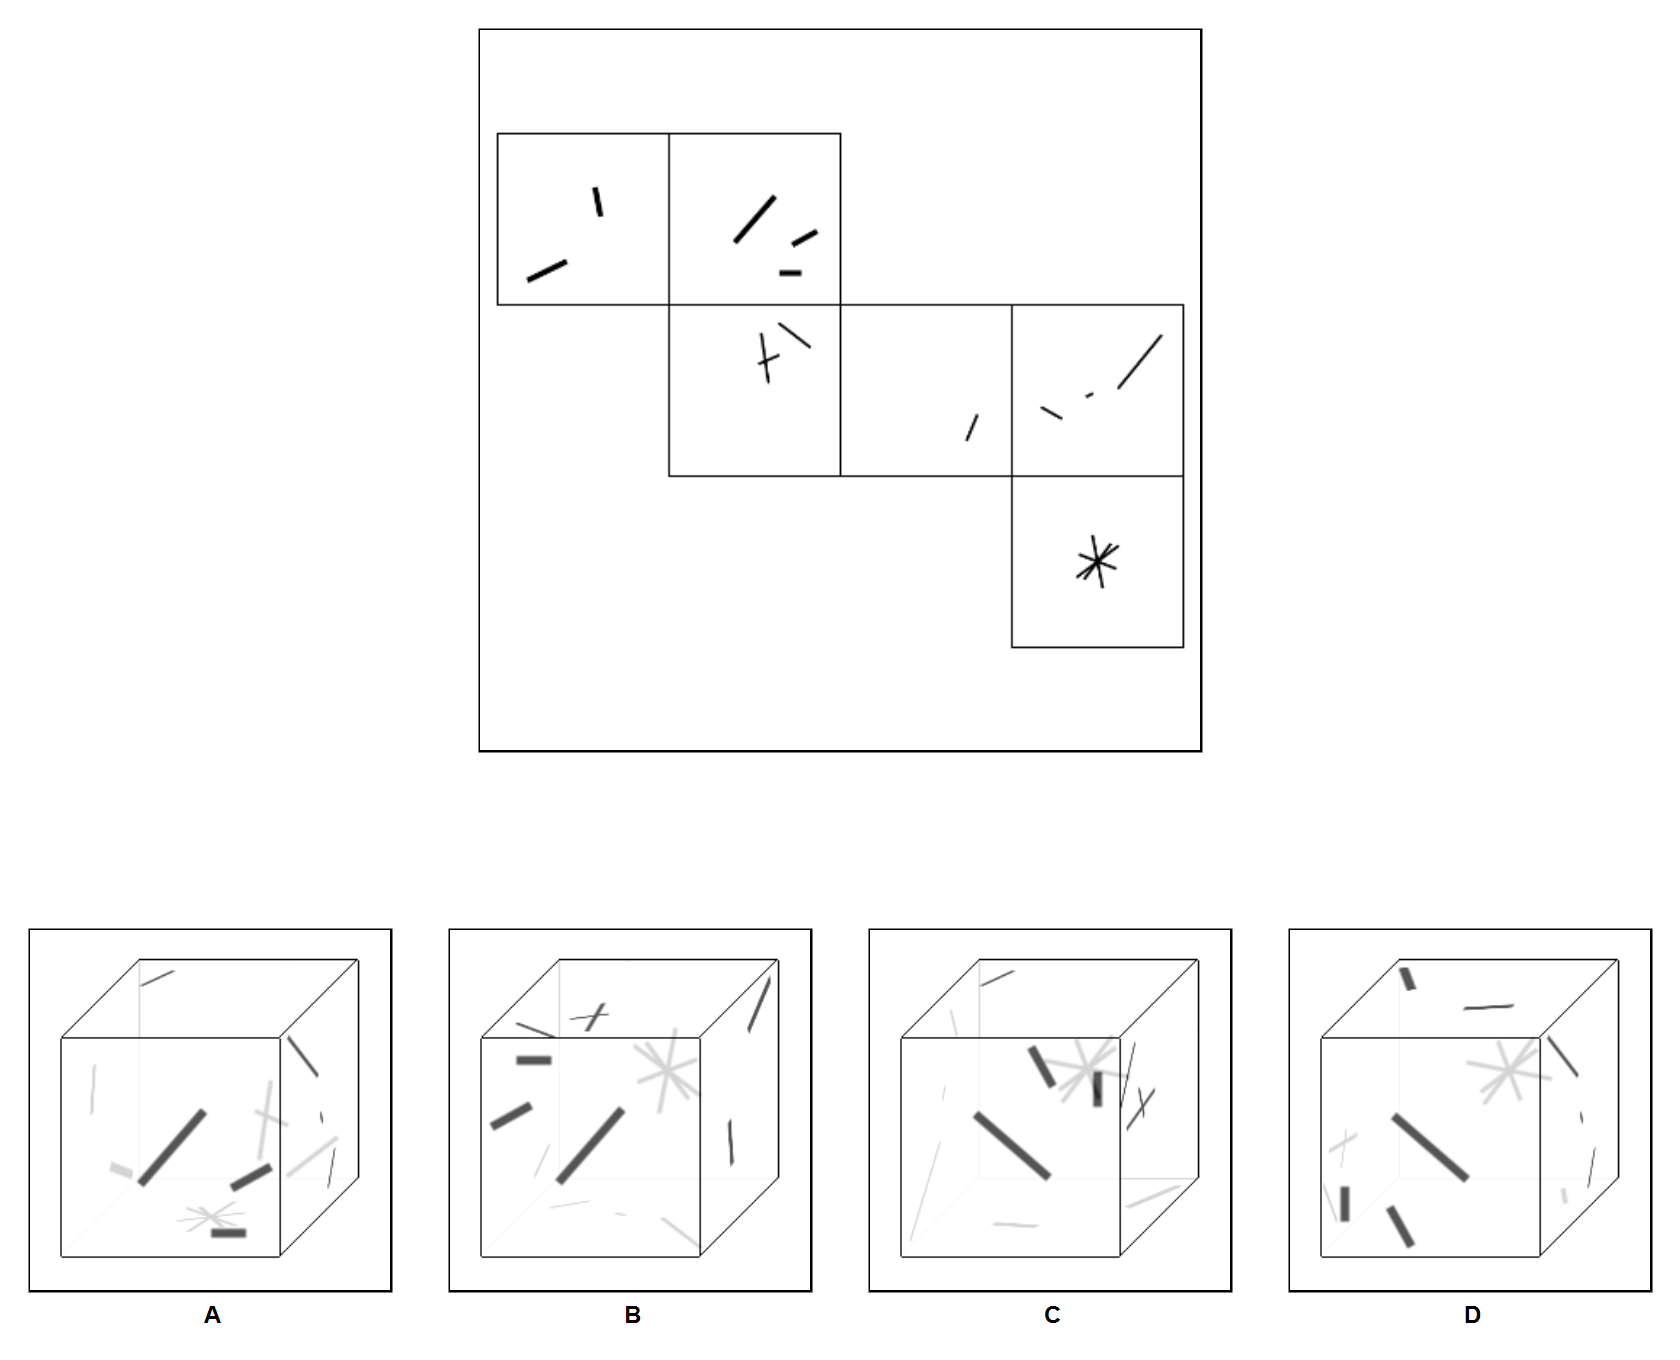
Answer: A